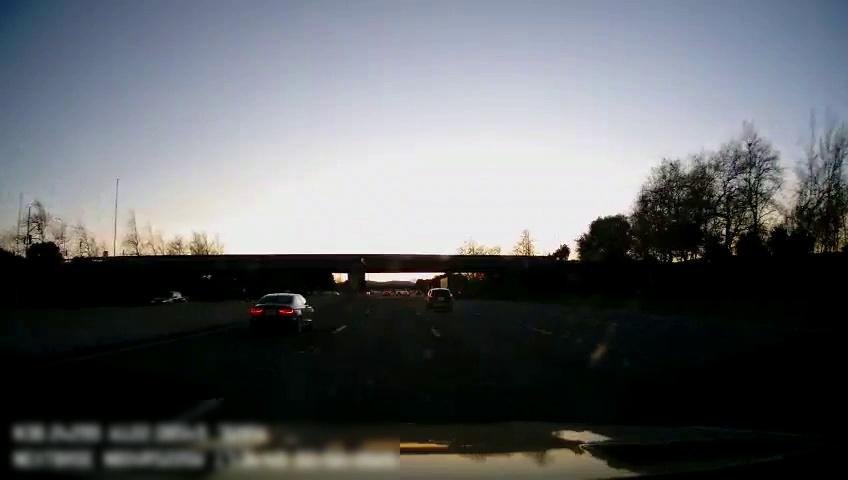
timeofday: Day
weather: Sunny
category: Drivable Space
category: Vehicles | Truck
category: Vehicles | SUV
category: Vehicles | Car
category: Vehicles | Truck
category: Lanes | Current Lane
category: Lanes | Alternate Lane
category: Lanes | Alternate Lane
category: Lanes | Current Lane
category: Lanes | Alternate Lane
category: Lanes | Alternate Lane